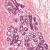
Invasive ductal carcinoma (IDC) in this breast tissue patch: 0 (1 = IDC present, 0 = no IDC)